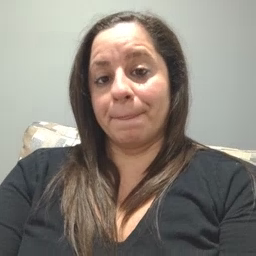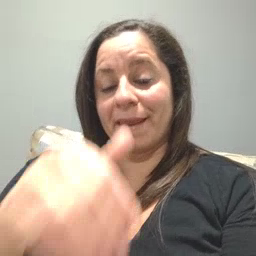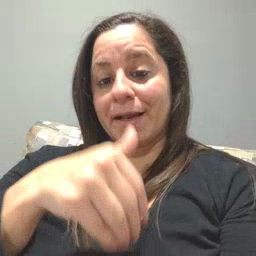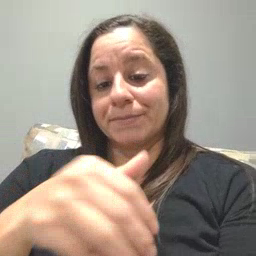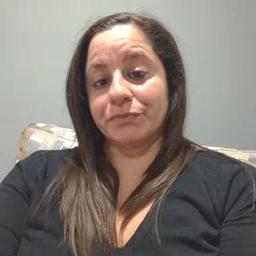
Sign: night